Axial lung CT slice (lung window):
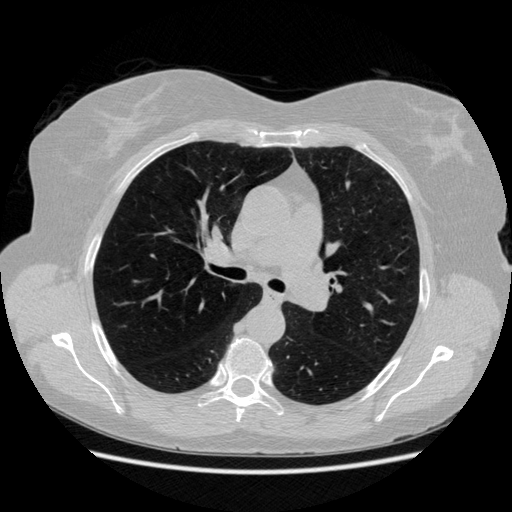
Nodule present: no